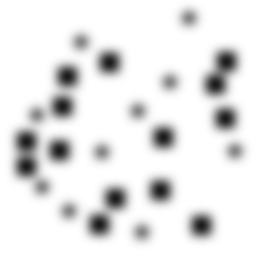
Squares: 14
Triangles: 0
Stars: 10
Total shapes: 24